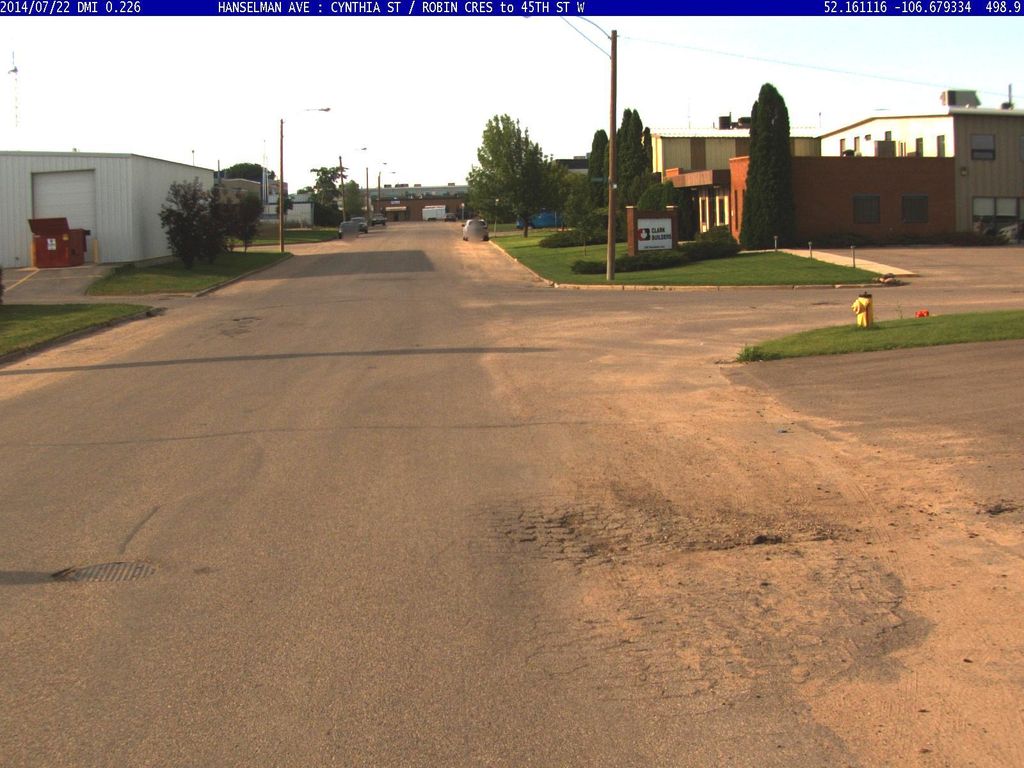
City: saskatoon